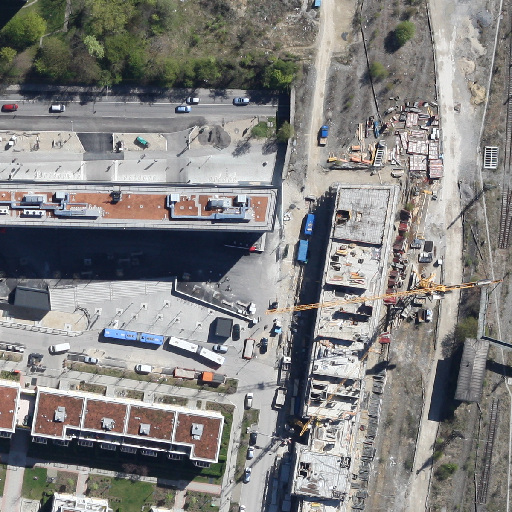
Referring expression: vehicle